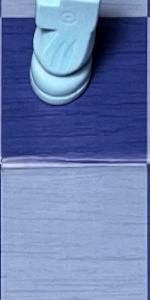
Label: Empty